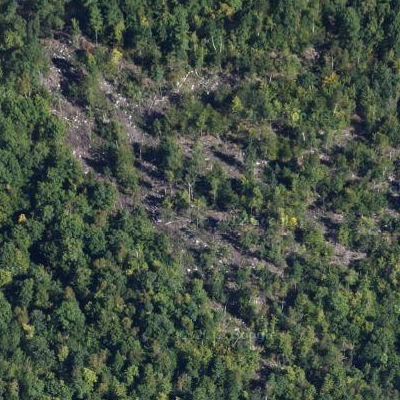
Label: Forest